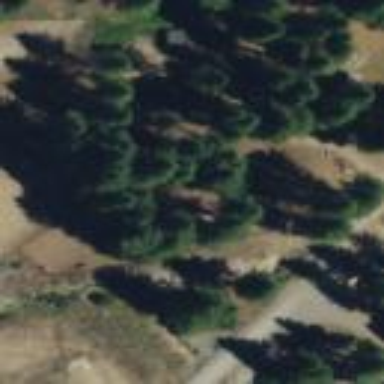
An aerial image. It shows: Woodland with evergreen needle-leaved trees.